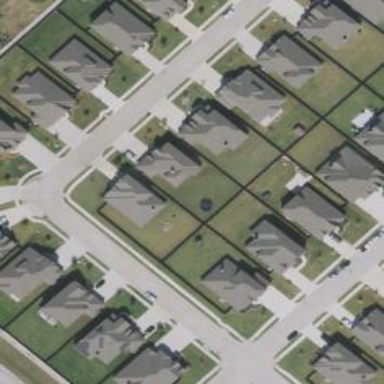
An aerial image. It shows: Residential area with individual plots.